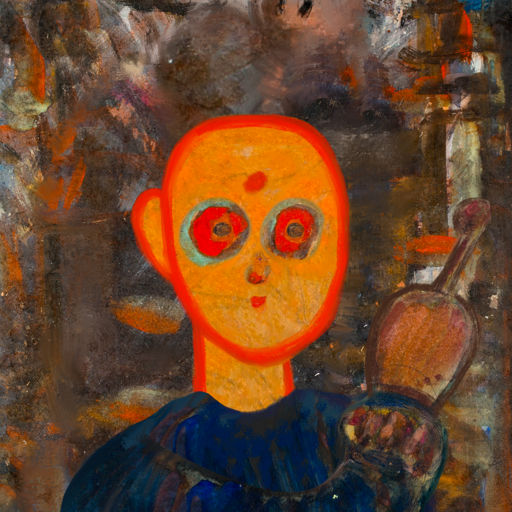
Background: GypsyQueen, Head And Neck Front: Sisters, Face Front: Sisters, Bust: Pipe, Hair Front: Blank, Head Accessory: Blank, Second Necklace: Blank, Necklace: Blank, Baby: Blank